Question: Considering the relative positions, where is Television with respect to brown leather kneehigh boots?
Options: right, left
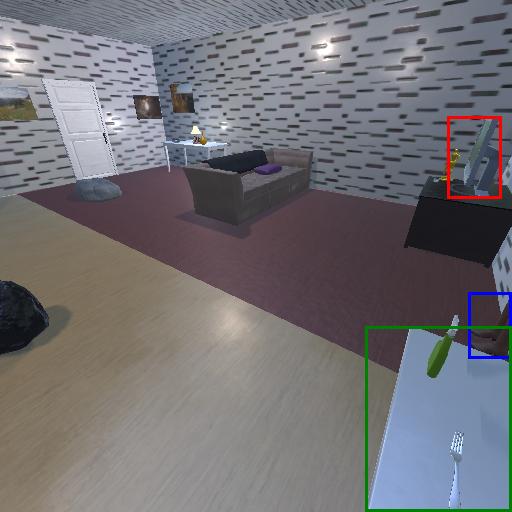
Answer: right